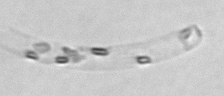
Label: Guinardia_striata